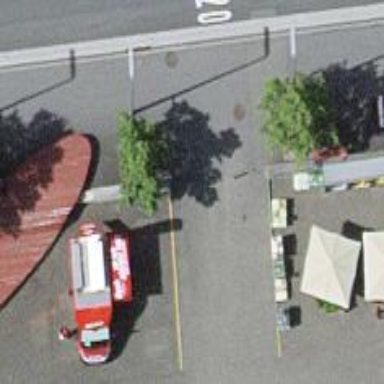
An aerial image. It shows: Bollard barrier.